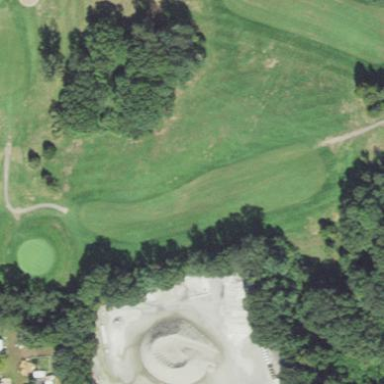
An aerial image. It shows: Golf fairway surrounded by grass.